Field crop: maize
Growth stage: 1
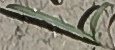
Species: sorghum